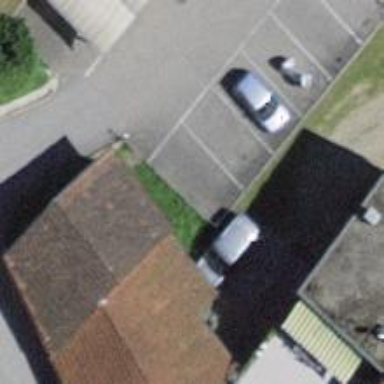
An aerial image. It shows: Road serving as parking aisle.